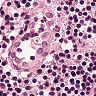
Metastatic tissue present: no